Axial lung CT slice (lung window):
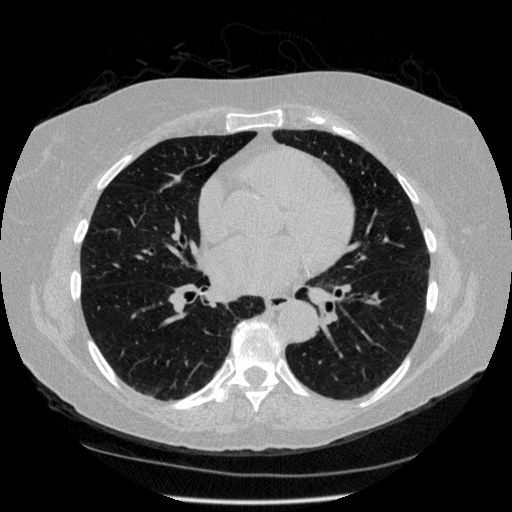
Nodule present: no